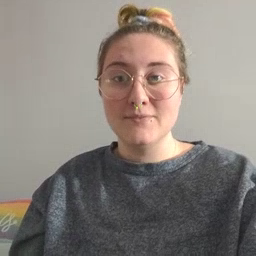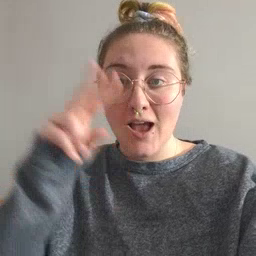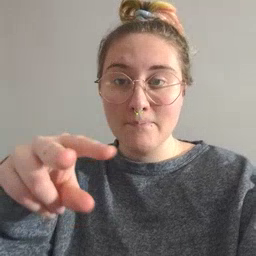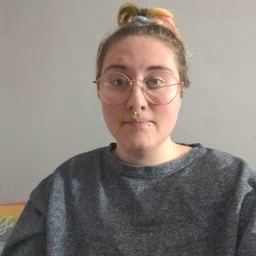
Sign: jump